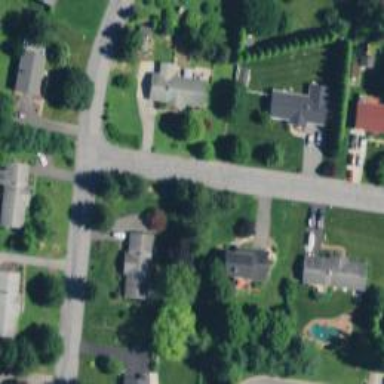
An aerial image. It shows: Residential area within neighborhood.